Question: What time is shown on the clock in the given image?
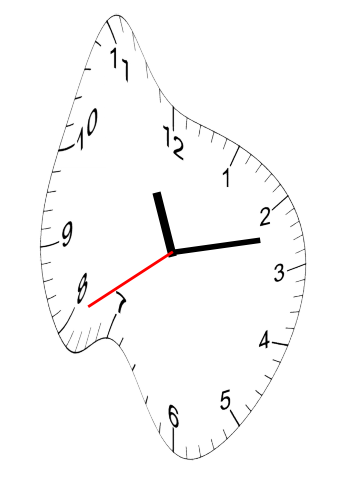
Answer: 11:12:40